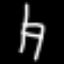
Label: chair